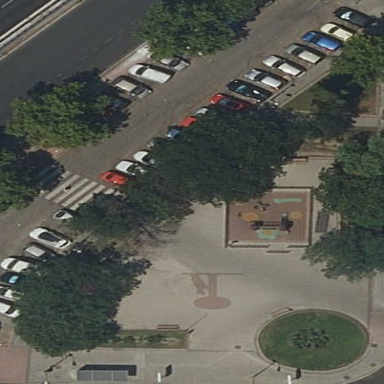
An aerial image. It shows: Park.